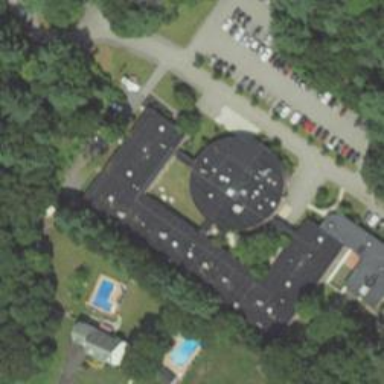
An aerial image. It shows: Healthcare facility identified as hospital.